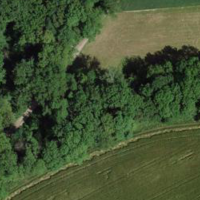
EUNIS habitat code: 55
Species observed at this site:
Allium ursinum
Corvus corone
Acer campestre
Buteo buteo
Parus major
Dendrocopos major
Sitta europaea
Fringilla coelebs
Hedera helix
Motacilla alba